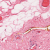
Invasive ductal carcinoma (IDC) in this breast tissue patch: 0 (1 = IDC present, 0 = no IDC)